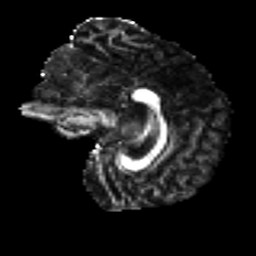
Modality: FA
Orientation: sagittal
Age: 42
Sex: female
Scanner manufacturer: ge
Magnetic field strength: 3 T
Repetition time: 7.8 s
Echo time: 0.0606 s